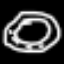
Label: donut